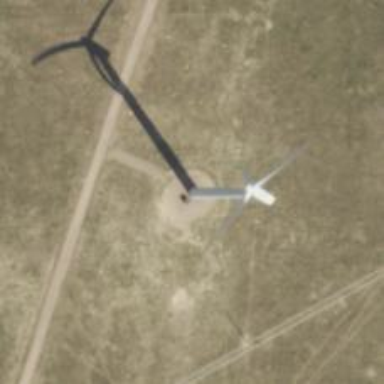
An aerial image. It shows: Wind generator powered by wind turbine.